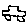
Label: car